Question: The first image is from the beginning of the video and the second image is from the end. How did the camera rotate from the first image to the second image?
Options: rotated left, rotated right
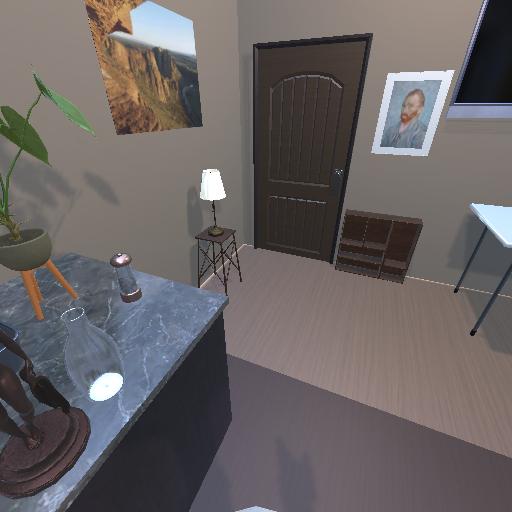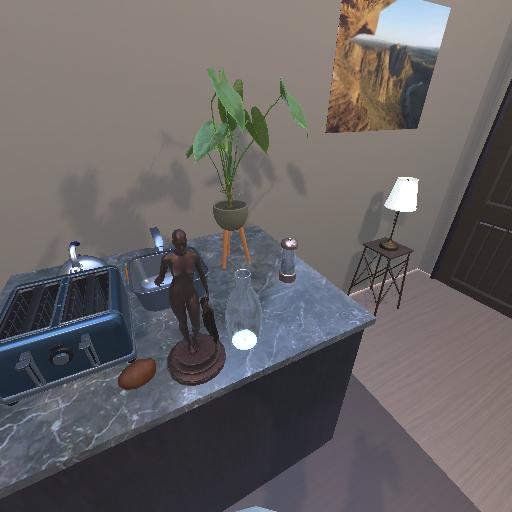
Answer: rotated left